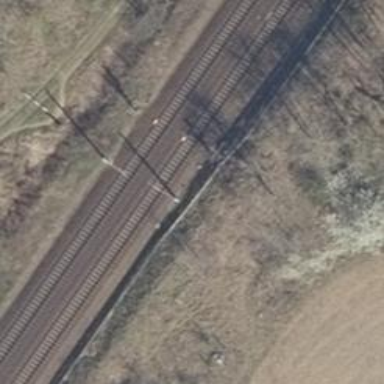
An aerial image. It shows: Light signal at railway crossing.